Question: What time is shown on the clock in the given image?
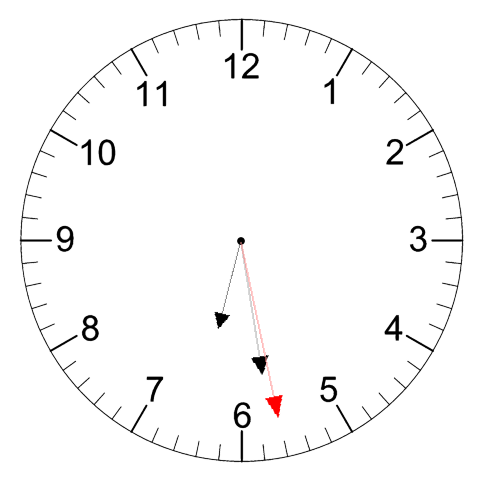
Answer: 06:28:28